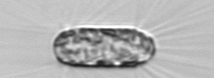
Label: Corethron_hystrix